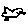
Label: bird